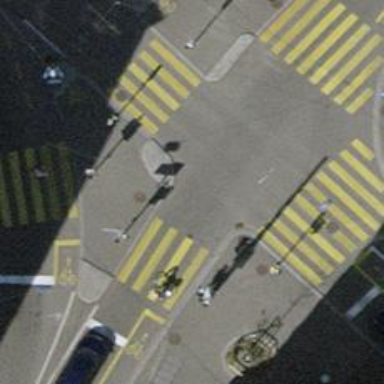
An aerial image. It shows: Zebra crossing with traffic signals.